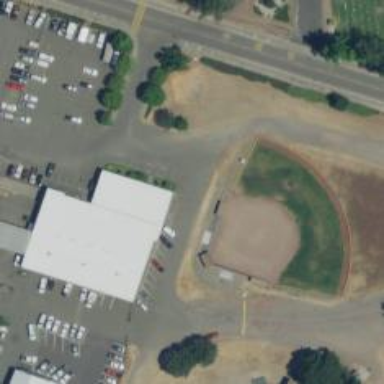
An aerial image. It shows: Baseball pitch for leisure and sports activities.